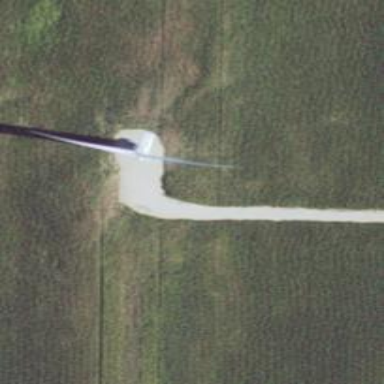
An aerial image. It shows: Wind generator powered by horizontal axis wind turbine.